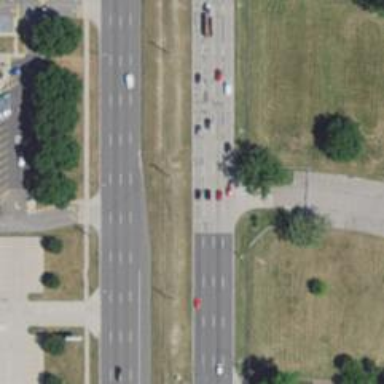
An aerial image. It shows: Secondary road.